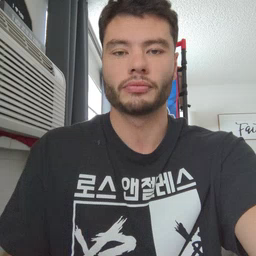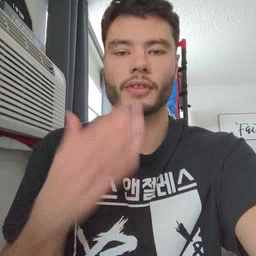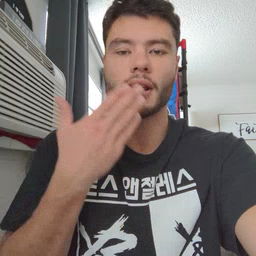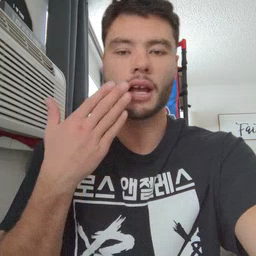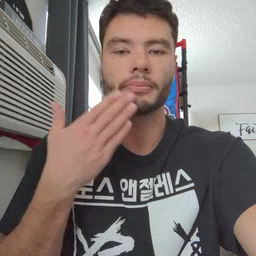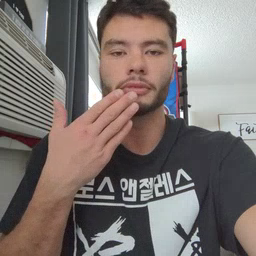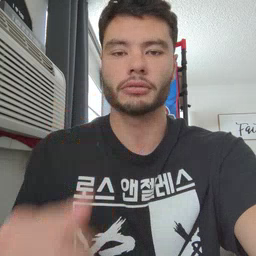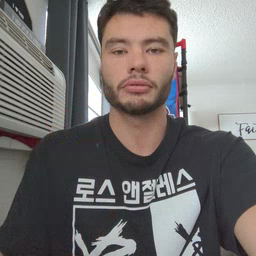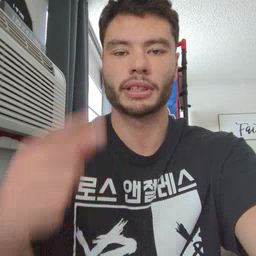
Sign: napkin